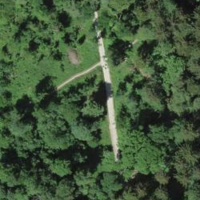
EUNIS habitat code: 44
Species observed at this site:
Euphorbia lathyris